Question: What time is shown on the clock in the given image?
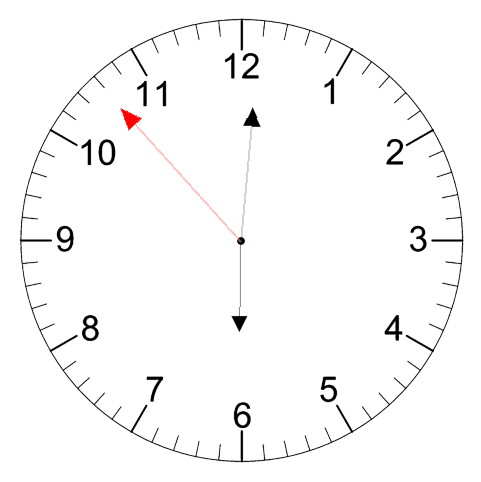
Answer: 06:00:53